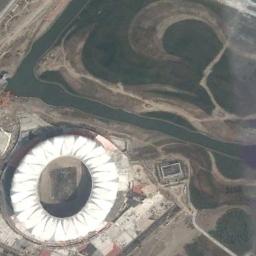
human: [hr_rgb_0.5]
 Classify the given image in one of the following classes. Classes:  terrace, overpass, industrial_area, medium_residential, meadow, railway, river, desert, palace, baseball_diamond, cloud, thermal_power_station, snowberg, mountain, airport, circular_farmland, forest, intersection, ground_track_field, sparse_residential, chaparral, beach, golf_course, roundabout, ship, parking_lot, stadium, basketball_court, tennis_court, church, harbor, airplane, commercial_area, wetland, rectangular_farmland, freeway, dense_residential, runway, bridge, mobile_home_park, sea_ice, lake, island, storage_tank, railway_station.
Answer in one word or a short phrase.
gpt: stadium